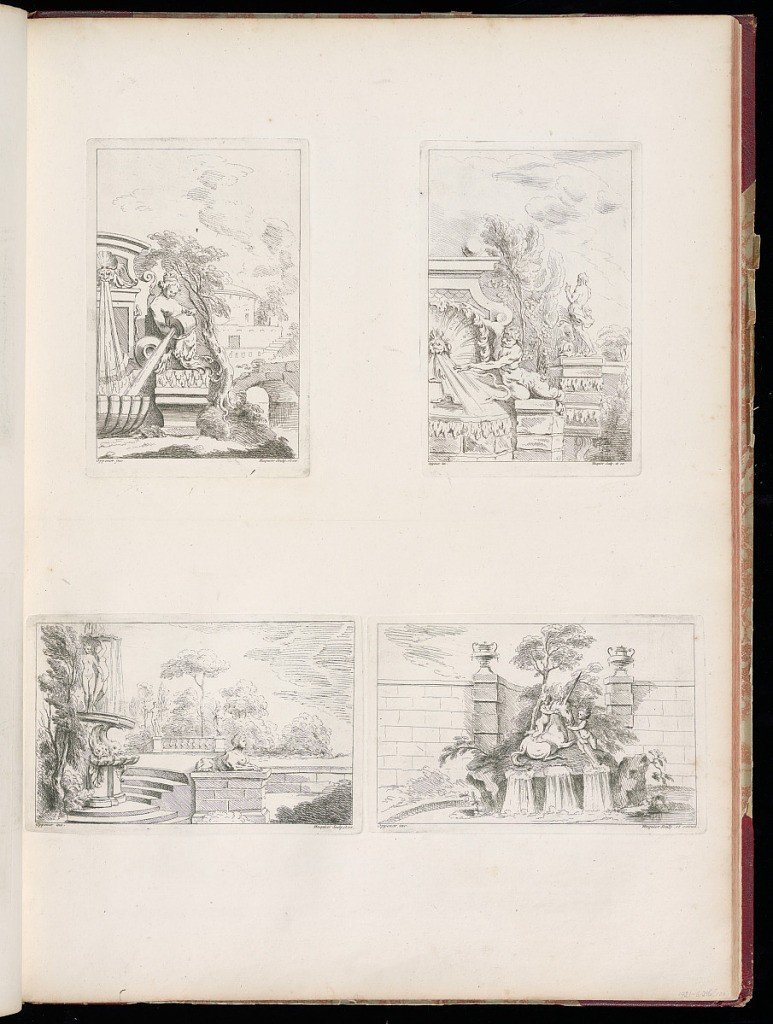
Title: Designs for Fountains
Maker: Gilles-Marie Oppenord, French, 1672–1742
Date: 1749-1761
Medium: Etching and engraving on laid paper
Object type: Bound print
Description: Page printed with four plates depicting fountains set within landscapes, and decorated with anguipeds, dolphins, sphinxes, and a unicron. All the plates are signed.